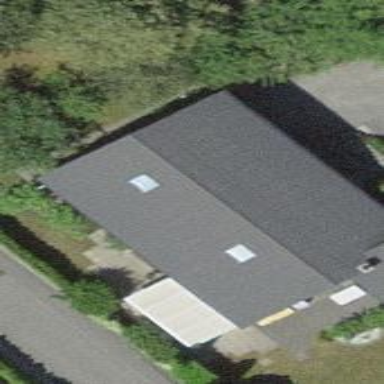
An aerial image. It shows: Building with tiled roof.